Interaction volume radius: 5 \u00c5
Interaction volume height: 30 \u00c5
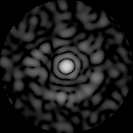
Disorder parameter: 0.8282